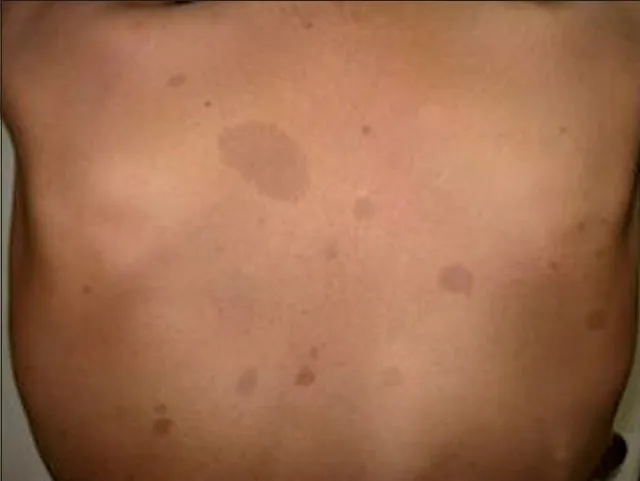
Photograph of the back of the trunk showing multiple "cafe au lait" spots of variable sizes.
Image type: medical_photograph (skin_photograph)